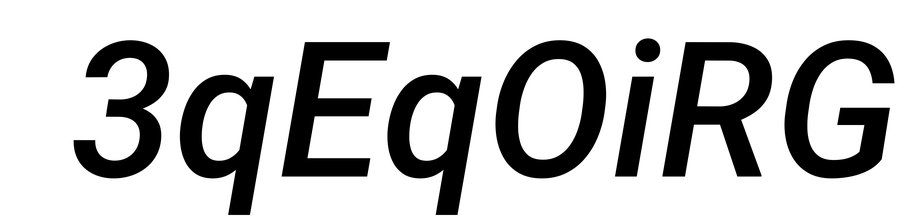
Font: Roboto-Italic_Medium_Italic